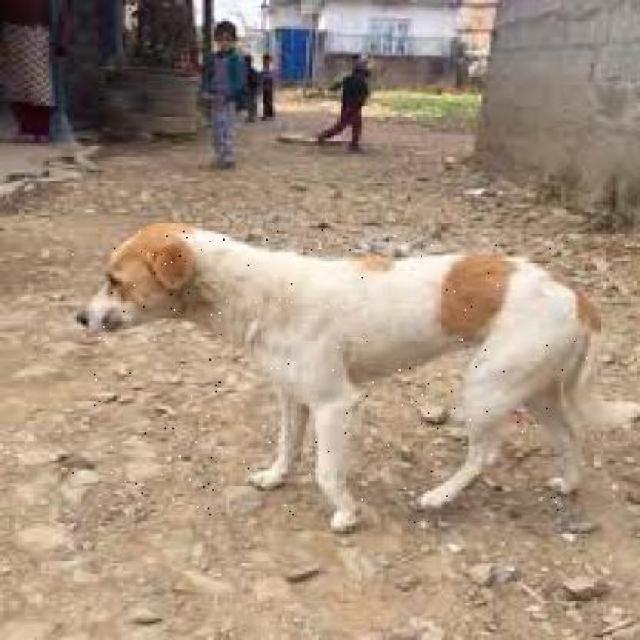
Healthy canine skin — no visible lesions, inflammation, or abnormalities. The skin and coat appear normal.